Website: crate-barrel
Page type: billing-address
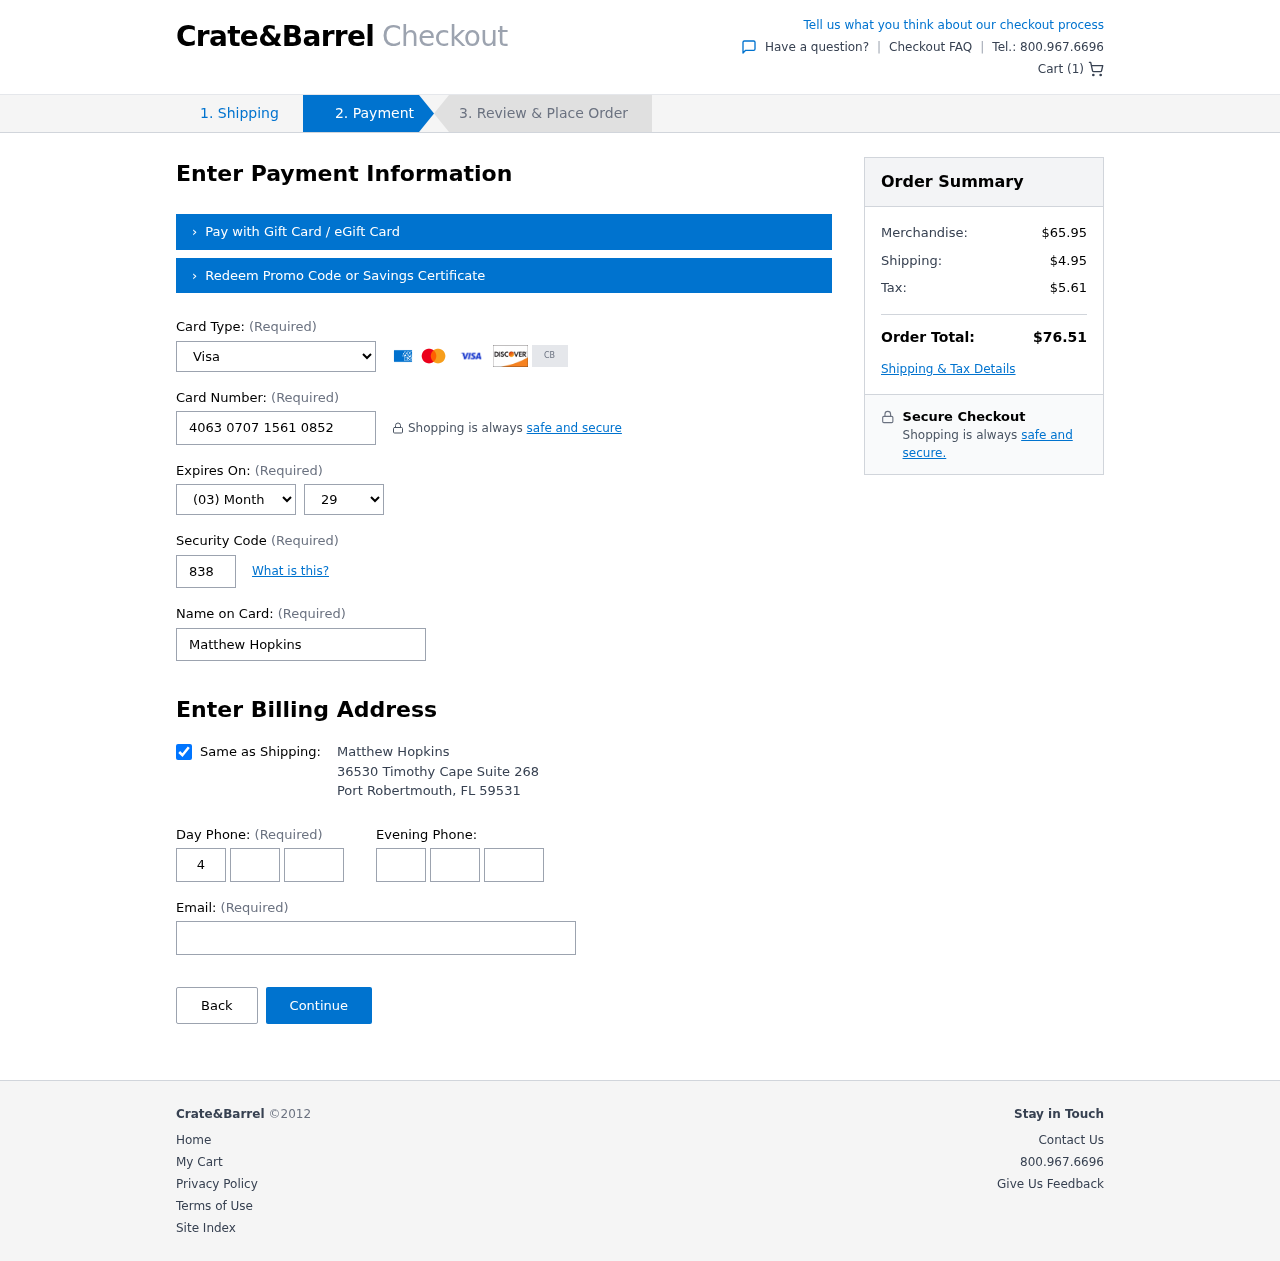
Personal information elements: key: PII_CARD_CVV
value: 838
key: PII_CARD_EXPIRY_MONTH
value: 03
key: PII_CARD_EXPIRY_YEAR
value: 29
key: PII_CARD_NUMBER
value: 4063 0707 1561 0852
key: PII_CARD_TYPE
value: Visa
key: PII_CITY
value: Port Robertmouth
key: PII_EMAIL
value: matthew.hopkins@hotmail.com
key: PII_FULLNAME
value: Matthew Hopkins
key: PII_PHONE_ALT_AREA
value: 893
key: PII_PHONE_ALT_PREFIX
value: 202
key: PII_PHONE_ALT_SUFFIX
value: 2832
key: PII_PHONE_AREA
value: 401
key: PII_PHONE_PREFIX
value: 403
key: PII_PHONE_SUFFIX
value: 4692
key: PII_POSTCODE
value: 59531
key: PII_STATE_ABBR
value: FL
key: PII_STREET
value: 36530 Timothy Cape Suite 268
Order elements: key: ORDER_NUM_ITEMS
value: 1
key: ORDER_SUBTOTAL
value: $65.95
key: ORDER_SHIPPING_COST
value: $4.95
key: ORDER_TAX
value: $5.61
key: ORDER_TOTAL
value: $76.51